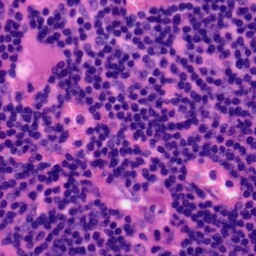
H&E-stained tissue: Tonsil